Interaction volume radius: 10 \u00c5
Interaction volume height: 10 \u00c5
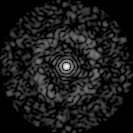
Disorder parameter: 0.8334